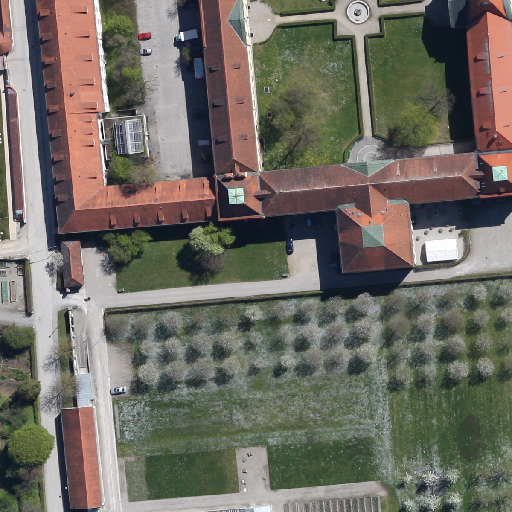
Referring expression: paved road